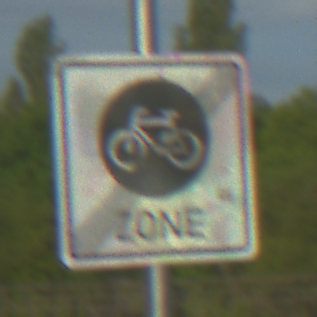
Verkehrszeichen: EndeFahrradzone
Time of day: MorningAfternoon
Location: Outdoor (Suburban)
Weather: PartlyCloudy
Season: NotSpecified
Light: Natural